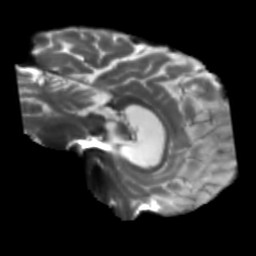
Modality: T2w
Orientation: sagittal
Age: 71
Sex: male
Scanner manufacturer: siemens
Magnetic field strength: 3 T
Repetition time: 5.25 s
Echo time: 0.08 s